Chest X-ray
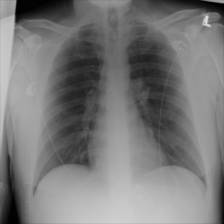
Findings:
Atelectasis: negative
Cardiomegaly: negative
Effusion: negative
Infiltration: negative
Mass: negative
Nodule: negative
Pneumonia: negative
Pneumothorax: negative
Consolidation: negative
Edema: negative
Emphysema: negative
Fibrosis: negative
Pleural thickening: negative
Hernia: negative